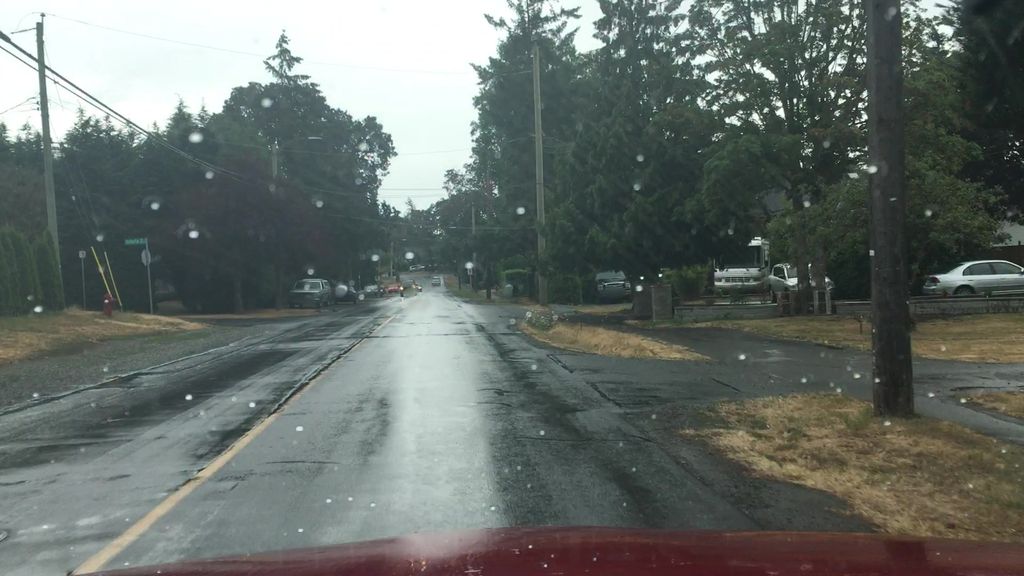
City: victoria